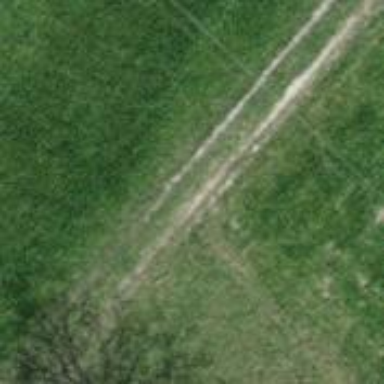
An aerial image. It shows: Track with very rough surface.